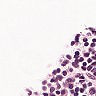
Metastatic tissue present: no